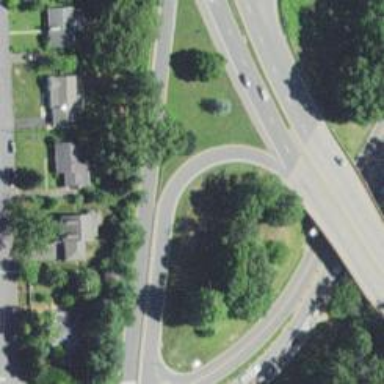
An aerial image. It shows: Trunk link highway.